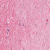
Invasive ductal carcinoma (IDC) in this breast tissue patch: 0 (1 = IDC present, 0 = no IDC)